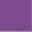
Piece: xx